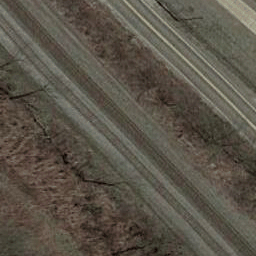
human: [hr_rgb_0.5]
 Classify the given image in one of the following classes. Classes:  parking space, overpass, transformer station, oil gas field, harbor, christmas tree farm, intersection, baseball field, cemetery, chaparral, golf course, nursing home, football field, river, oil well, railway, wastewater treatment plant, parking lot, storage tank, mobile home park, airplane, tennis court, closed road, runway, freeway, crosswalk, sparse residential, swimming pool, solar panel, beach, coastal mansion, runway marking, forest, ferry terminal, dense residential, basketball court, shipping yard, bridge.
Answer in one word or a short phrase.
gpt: railway